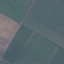
Land use / land cover: AnnualCrop